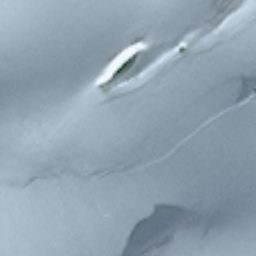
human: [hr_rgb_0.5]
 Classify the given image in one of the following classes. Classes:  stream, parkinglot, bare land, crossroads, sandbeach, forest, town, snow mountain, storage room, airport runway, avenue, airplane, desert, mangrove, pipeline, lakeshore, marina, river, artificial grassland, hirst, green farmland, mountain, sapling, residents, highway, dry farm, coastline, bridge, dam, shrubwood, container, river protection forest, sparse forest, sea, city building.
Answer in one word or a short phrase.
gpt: snow mountain